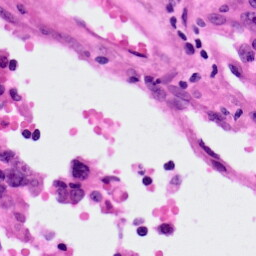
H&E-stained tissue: Lung